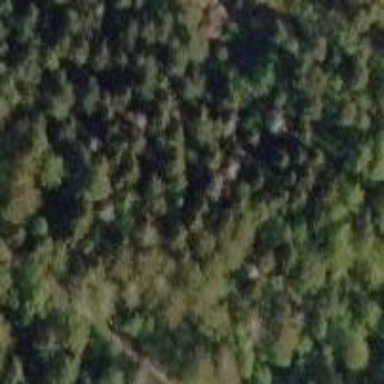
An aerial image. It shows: Woodland with needle-leaved trees.